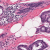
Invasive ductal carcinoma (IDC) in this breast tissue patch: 0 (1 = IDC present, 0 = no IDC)